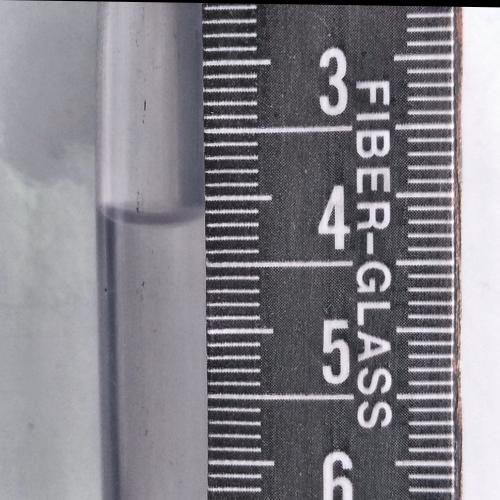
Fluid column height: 4.1 cm